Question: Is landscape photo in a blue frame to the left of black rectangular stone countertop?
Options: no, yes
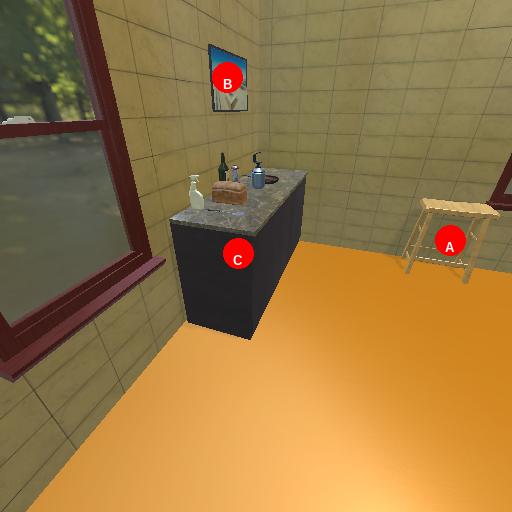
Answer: no